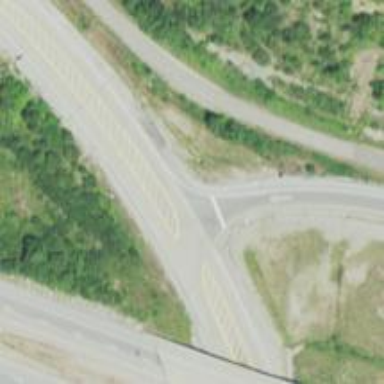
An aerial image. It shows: Road with stop sign.